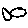
Label: fish